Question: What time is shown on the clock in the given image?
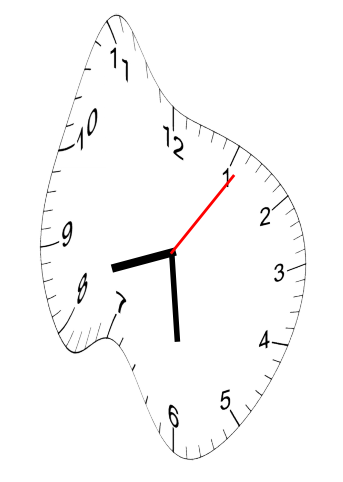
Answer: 08:29:06